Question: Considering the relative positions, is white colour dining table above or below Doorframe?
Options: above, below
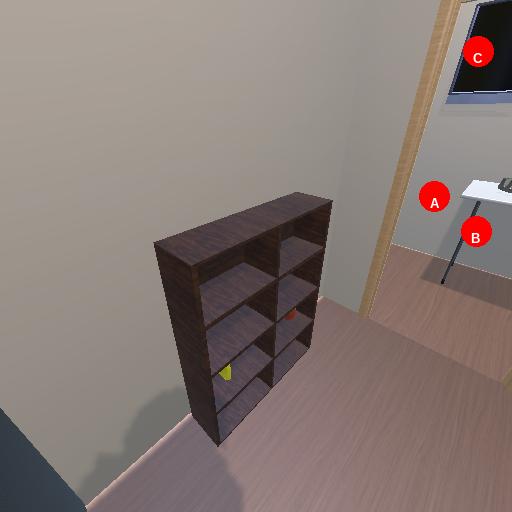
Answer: above